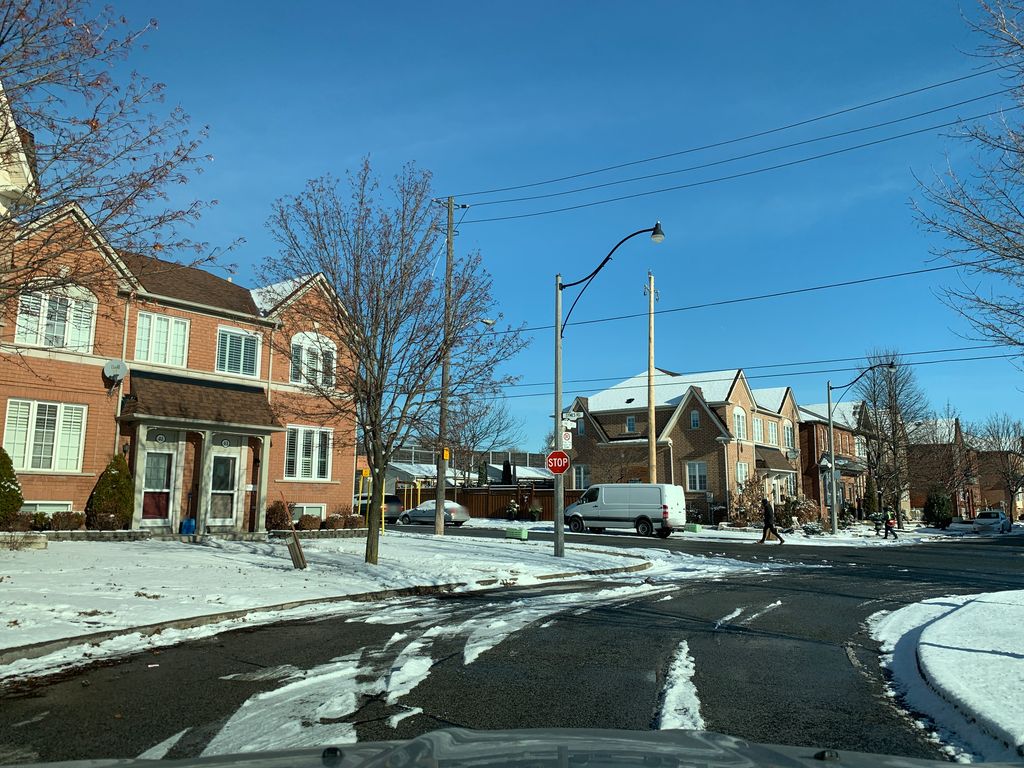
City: toronto